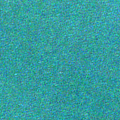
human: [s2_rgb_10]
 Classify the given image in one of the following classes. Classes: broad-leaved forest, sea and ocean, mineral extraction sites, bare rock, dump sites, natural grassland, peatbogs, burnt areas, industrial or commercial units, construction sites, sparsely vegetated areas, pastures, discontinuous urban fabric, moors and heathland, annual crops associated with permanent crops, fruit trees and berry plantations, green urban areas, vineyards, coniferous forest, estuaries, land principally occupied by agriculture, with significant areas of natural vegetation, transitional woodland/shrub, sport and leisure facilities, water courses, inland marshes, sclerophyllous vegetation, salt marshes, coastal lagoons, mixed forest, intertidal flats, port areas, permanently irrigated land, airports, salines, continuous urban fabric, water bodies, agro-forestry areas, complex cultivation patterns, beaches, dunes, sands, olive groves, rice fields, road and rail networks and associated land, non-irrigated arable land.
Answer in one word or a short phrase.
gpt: sea and ocean